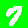
Digit: 7